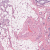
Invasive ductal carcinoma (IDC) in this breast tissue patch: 1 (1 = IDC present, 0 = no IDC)